【题型】填空题　【知识点】解析几何　【难度】easy
设直线$l_1$、$l_2$的斜率分别为$k_1$、$k_2$，倾斜角分别为$\alpha$、$\beta$，若$k_1k_2=-1$，则$|\alpha-\beta|=$\_\_\_\_\_.

\vspace{0.2cm}
【解答】

\noindent \textbf{【答案】} $\dfrac{\pi}{2}$

\vspace{0.2cm}
\noindent \textbf{【难度】} $0.85$

\vspace{0.2cm}
\noindent \textbf{【知识点】} 由斜率判断两条直线垂直、直线的倾斜角

\vspace{0.2cm}
\noindent \textbf{【分析】} 利用直线的倾斜角和斜率、两条直线互相垂直的性质，得出结论.

\vspace{0.2cm}
\noindent \textbf{【详解】}

\vspace{0.2cm}
\noindent 如图，因为直线$l_1$、$l_2$的斜率分别为$k_1$、$k_2$，倾斜角分别为$\alpha$、$\beta$，
若$k_1k_2=-1$，则直线$l_1$与$l_2$相互垂直，它们的倾斜角相差$\dfrac{\pi}{2}$，
故$|\alpha-\beta|=\dfrac{\pi}{2}$，
故答案为：$\dfrac{\pi}{2}$.

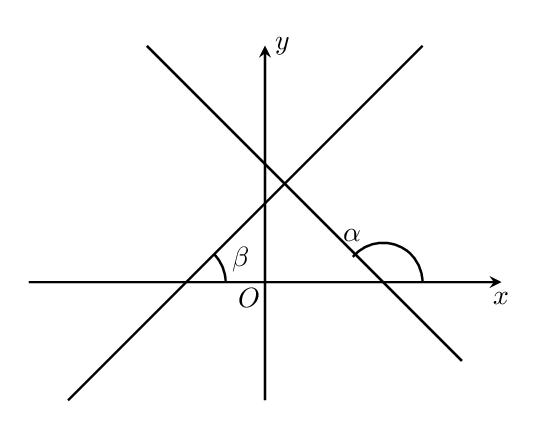